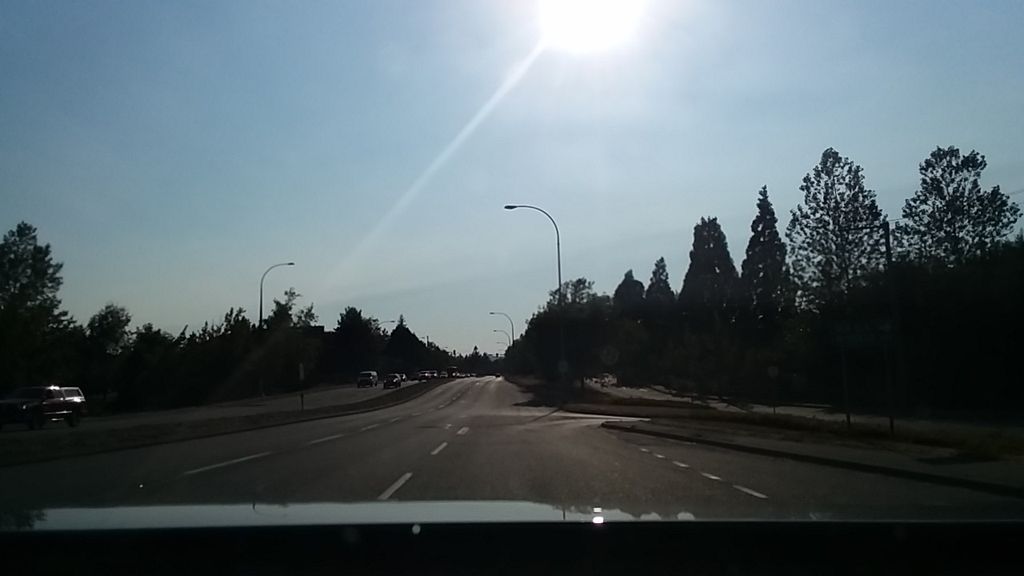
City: victoria